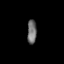
Tissue: prostate
Cell type: T cells
Senescence score: 0.343
Nuclear area (px): 216
Mean DAPI intensity: 113.185